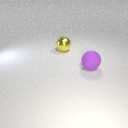
large yellow metal sphere behind large purple rubber sphere